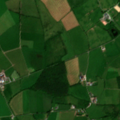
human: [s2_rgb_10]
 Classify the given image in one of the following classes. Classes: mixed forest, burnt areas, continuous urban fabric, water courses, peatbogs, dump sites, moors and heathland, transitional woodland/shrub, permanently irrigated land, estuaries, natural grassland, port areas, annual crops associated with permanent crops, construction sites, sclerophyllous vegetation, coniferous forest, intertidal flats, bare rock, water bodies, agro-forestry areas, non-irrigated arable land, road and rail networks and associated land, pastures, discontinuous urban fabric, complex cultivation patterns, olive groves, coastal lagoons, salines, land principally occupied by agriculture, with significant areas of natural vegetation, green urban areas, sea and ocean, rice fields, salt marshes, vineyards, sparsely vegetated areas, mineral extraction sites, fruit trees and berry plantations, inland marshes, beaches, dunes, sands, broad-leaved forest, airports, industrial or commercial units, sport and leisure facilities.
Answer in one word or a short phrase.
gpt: non-irrigated arable land, pastures, transitional woodland/shrub